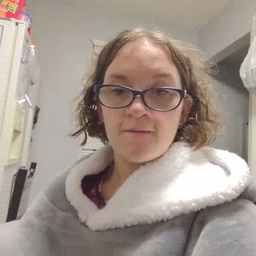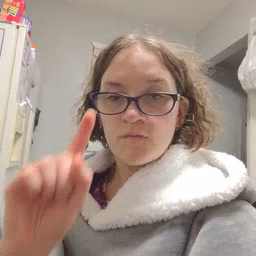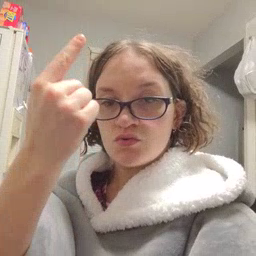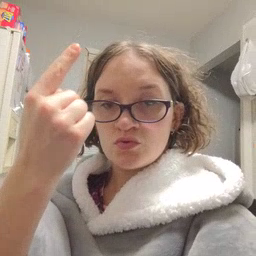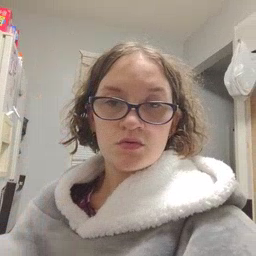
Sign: first